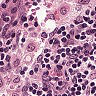
Metastatic tissue present: no